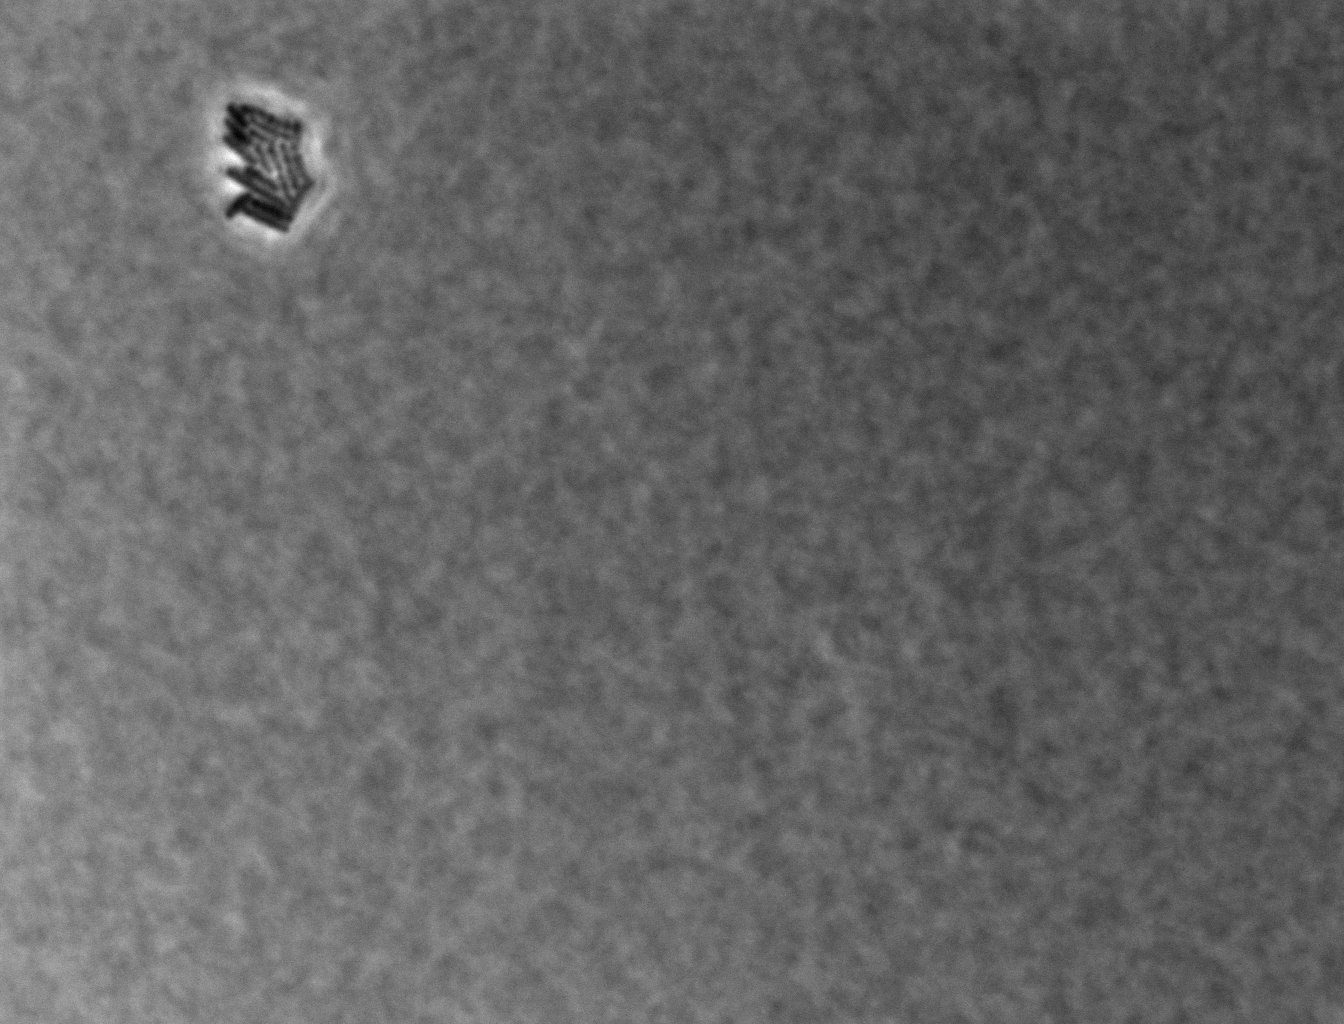
Defocused phase contrast microscopy, 60x objective, 3 h incubation